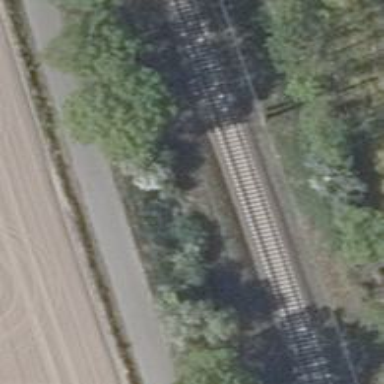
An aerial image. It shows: Milestone along the railway with catenary mast.